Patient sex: F
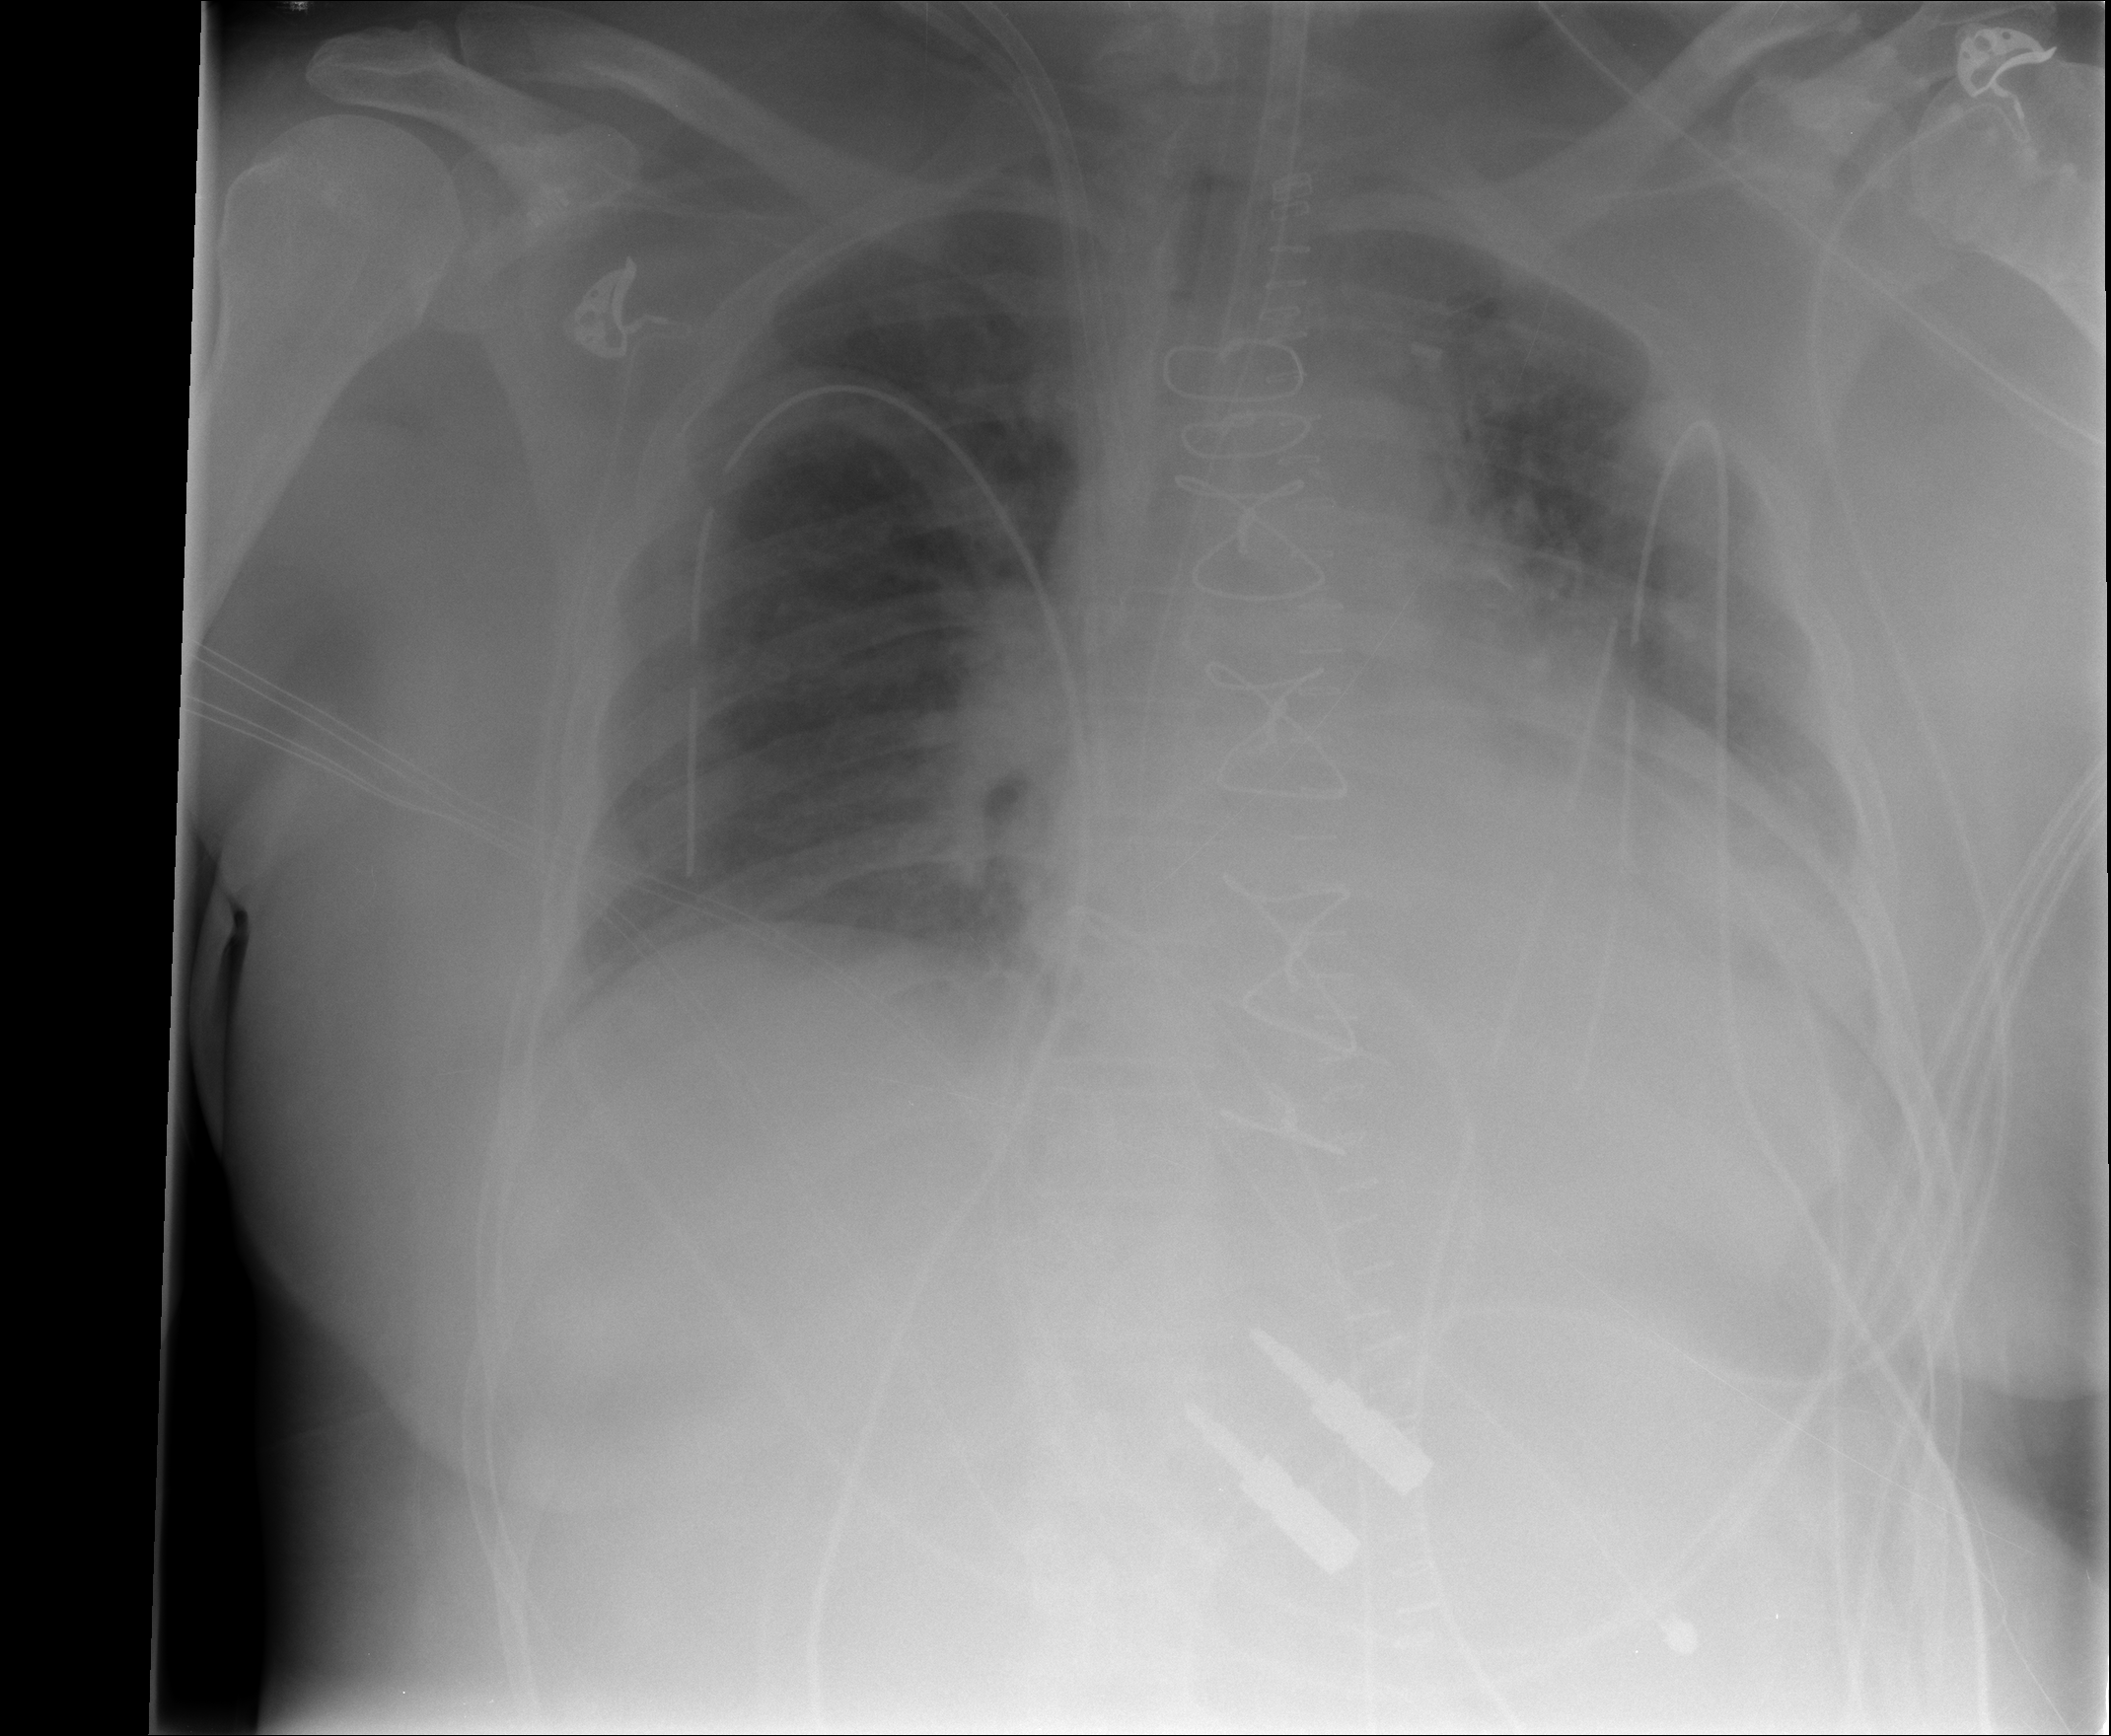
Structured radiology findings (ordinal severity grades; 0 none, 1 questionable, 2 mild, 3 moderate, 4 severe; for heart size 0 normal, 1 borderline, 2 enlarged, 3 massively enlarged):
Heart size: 2
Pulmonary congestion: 2
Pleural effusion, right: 0
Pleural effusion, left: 0
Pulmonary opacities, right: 0
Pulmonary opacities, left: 1
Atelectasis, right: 0
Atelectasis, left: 2